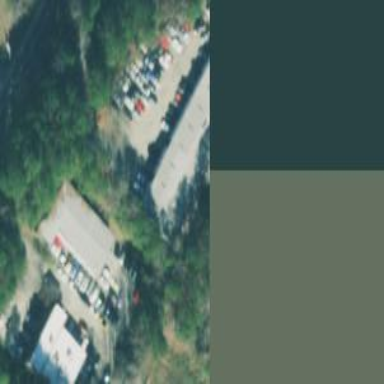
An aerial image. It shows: Building used as car repair shop.